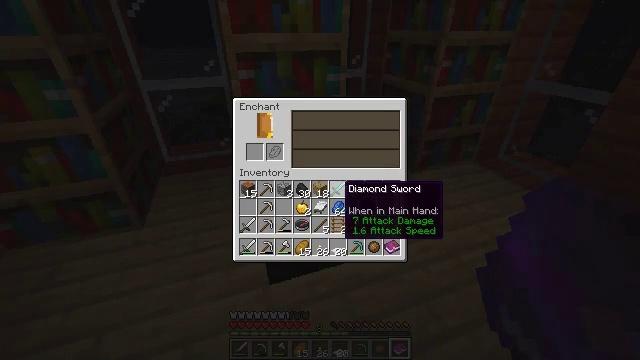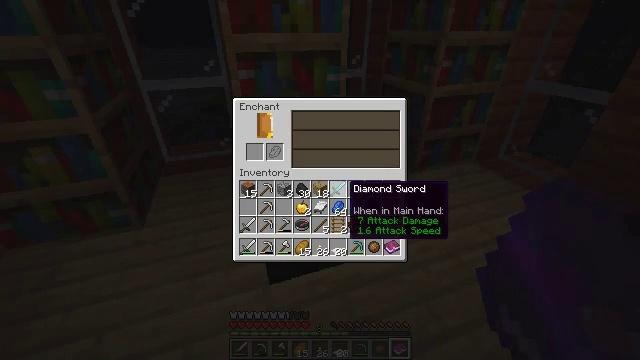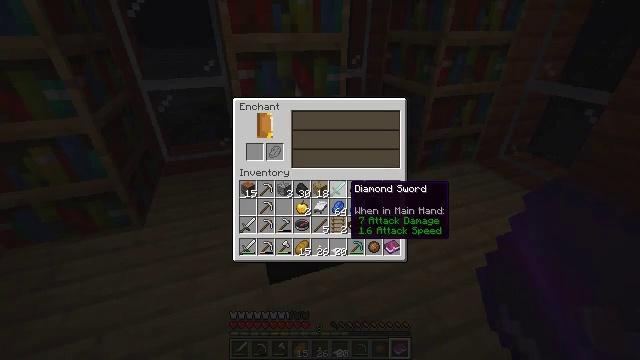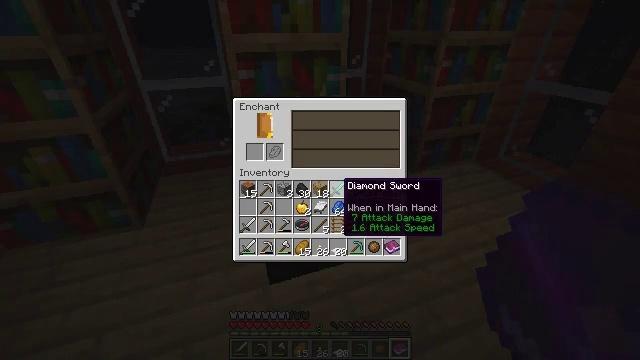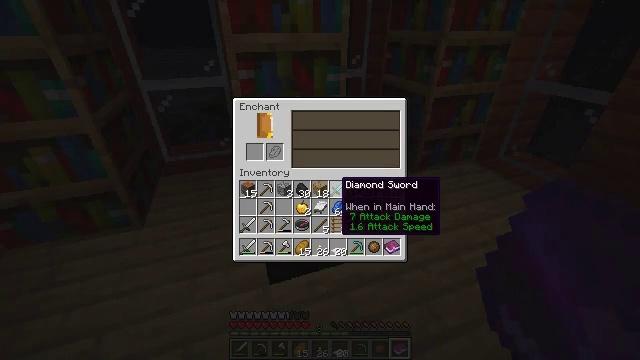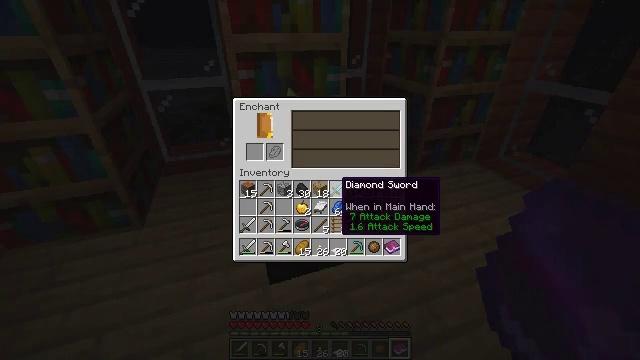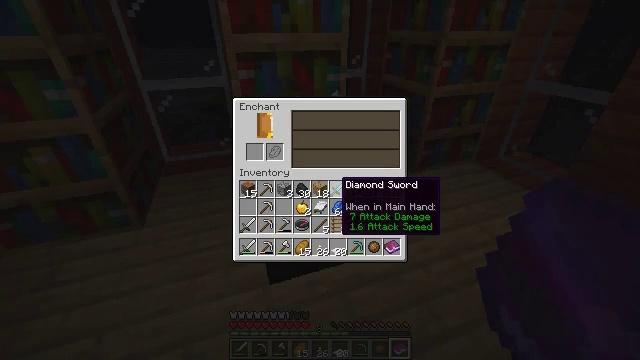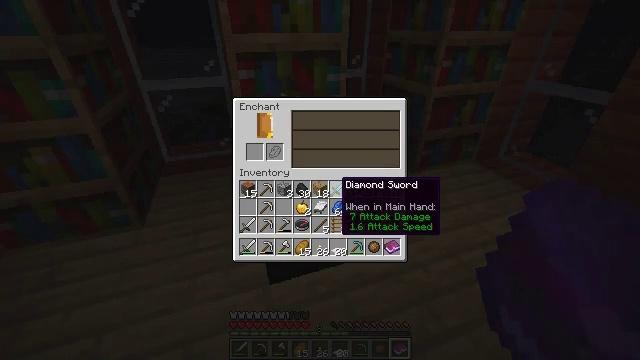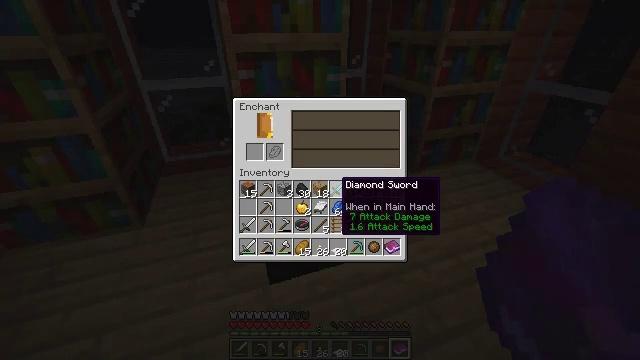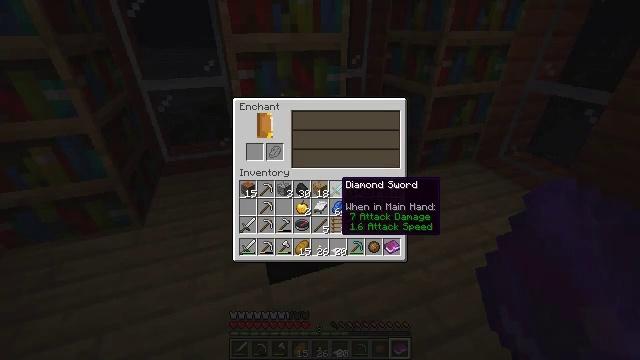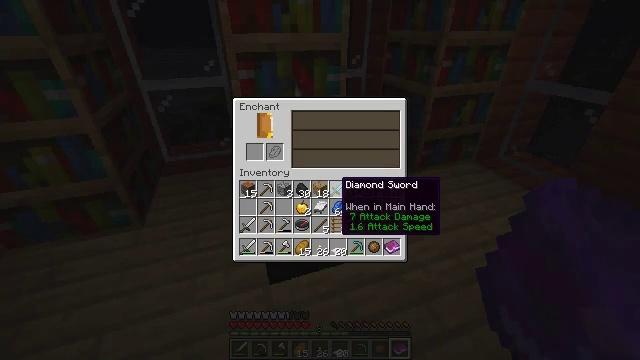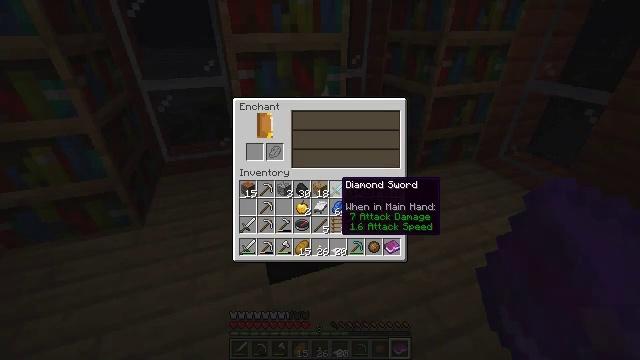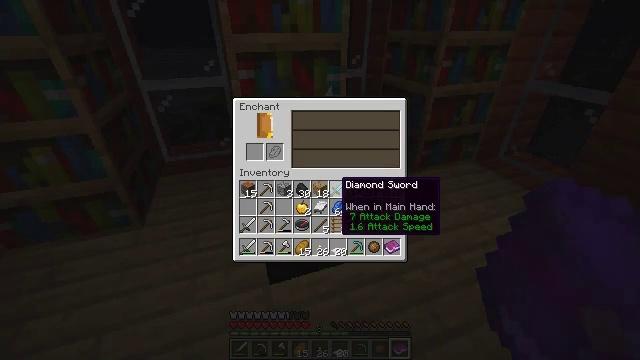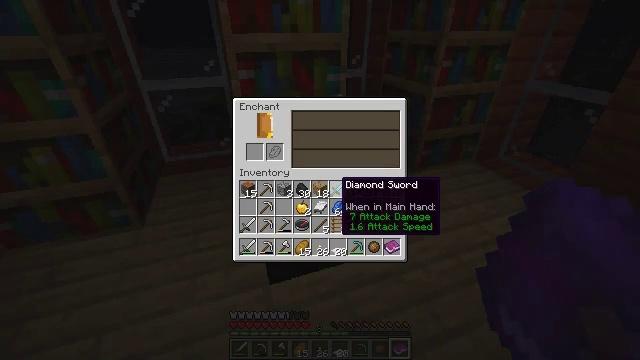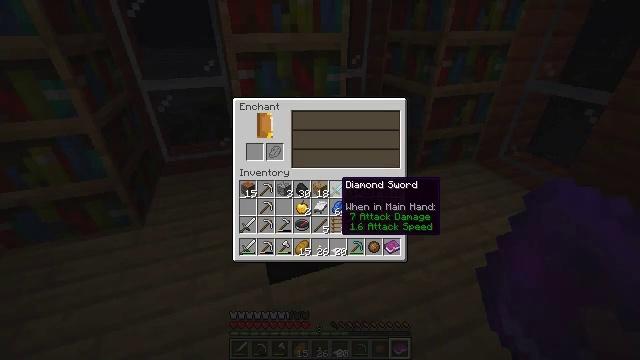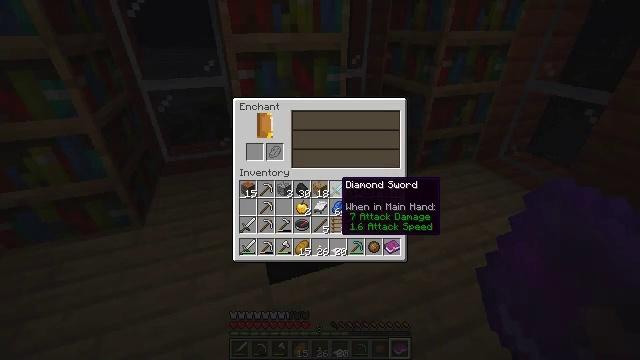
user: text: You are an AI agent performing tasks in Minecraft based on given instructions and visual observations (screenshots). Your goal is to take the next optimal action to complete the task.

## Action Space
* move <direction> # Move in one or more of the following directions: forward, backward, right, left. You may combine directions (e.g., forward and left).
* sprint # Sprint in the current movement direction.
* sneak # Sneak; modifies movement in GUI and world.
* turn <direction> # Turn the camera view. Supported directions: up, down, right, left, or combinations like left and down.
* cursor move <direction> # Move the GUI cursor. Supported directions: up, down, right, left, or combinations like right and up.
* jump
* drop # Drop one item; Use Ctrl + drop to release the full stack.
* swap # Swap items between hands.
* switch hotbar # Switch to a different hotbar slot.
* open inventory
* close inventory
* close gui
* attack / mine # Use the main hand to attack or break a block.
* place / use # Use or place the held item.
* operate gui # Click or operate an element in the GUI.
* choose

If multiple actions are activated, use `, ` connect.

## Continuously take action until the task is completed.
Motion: motion action
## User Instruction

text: Make a book by crafting it with paper and leather.
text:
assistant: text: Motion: no_op
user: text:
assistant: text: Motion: no_op
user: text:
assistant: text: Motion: turn left
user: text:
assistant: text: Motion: no_op
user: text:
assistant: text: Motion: no_op
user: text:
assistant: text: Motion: no_op
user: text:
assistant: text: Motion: no_op
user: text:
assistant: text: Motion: no_op
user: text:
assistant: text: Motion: no_op
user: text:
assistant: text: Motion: no_op
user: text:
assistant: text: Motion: no_op
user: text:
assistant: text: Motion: no_op
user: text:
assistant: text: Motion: no_op
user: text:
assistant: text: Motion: no_op
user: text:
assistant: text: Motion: no_op
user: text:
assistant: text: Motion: no_op
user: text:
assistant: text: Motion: no_op
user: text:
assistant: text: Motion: turn left and down
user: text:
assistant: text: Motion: turn left
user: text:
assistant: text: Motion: turn left
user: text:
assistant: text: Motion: turn down
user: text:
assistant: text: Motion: no_op
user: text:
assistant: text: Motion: turn down
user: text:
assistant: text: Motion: turn right and down
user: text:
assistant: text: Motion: turn right and down
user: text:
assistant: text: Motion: turn right and up
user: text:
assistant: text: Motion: turn right and up
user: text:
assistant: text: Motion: turn right and up
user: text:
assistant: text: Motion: move forward, turn right and up
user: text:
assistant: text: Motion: move forward and move right, turn right and up